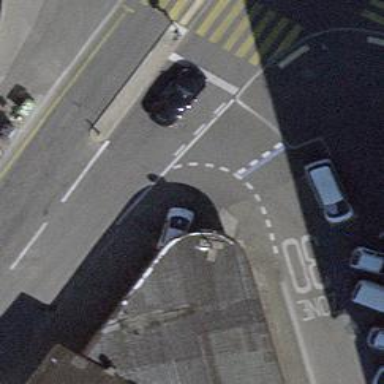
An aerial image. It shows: Unmarked road crossing.